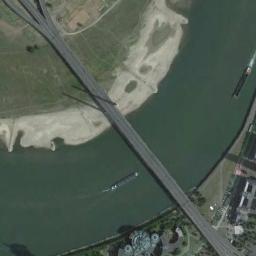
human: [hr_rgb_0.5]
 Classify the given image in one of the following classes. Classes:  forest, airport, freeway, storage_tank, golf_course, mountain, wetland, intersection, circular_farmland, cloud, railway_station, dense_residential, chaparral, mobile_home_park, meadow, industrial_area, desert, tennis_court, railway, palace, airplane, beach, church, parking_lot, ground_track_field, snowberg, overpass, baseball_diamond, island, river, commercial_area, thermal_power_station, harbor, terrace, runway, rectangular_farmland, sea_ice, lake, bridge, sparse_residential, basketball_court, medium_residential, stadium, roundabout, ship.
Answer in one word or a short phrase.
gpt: bridge